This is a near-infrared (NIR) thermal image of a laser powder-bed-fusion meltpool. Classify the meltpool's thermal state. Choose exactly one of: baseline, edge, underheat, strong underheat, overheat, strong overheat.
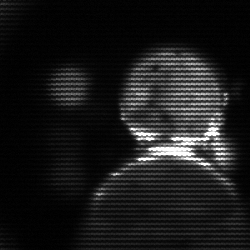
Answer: baseline